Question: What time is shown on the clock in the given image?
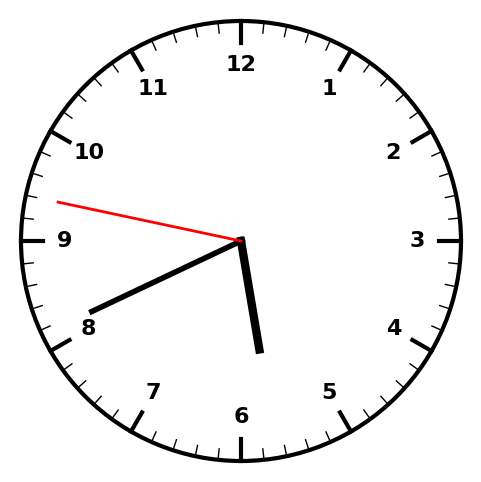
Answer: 05:40:47